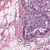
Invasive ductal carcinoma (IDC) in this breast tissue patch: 0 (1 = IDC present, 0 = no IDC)